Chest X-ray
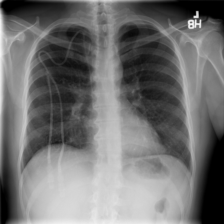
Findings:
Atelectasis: negative
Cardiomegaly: negative
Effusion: negative
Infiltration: positive
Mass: negative
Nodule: negative
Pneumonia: negative
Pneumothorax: negative
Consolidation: negative
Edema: negative
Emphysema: negative
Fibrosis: negative
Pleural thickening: negative
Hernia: negative